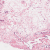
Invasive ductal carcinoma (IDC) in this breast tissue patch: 0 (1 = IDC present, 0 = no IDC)